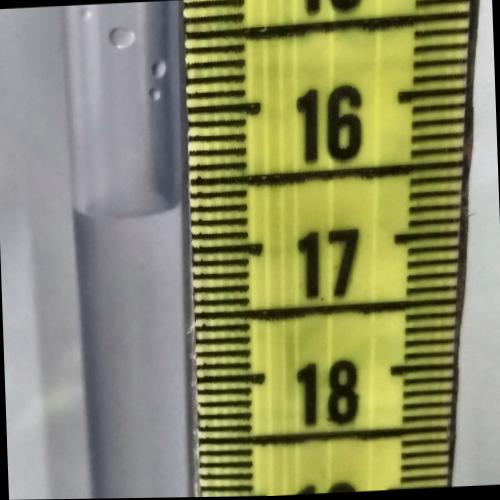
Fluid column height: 16.7 cm